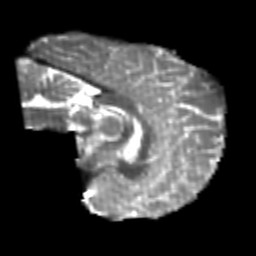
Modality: T2w
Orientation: sagittal
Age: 25
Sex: male
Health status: healthy
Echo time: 0.074 s